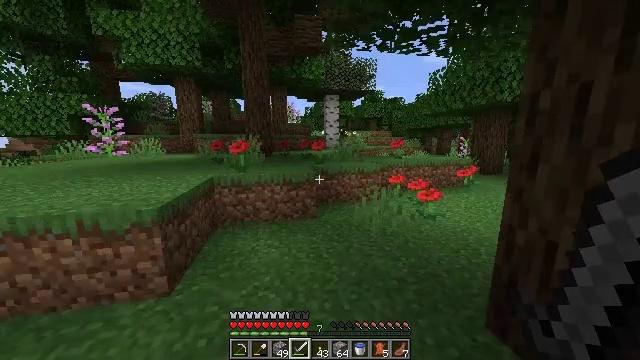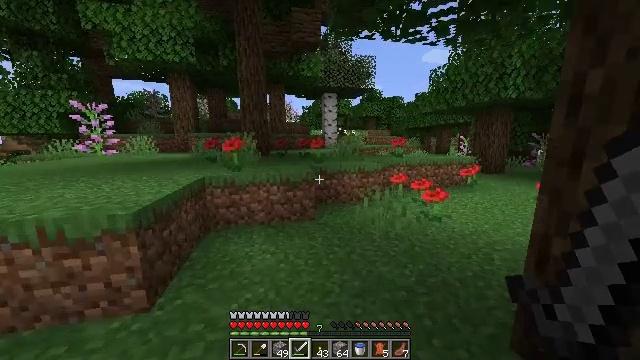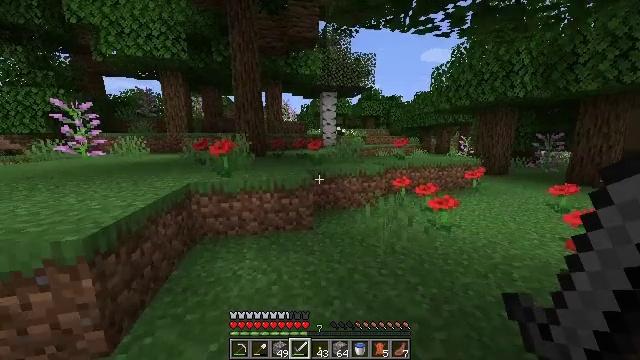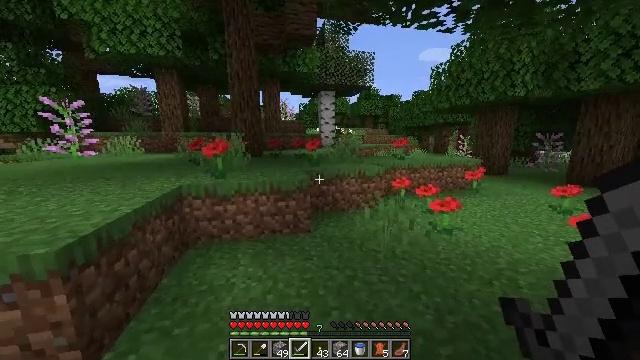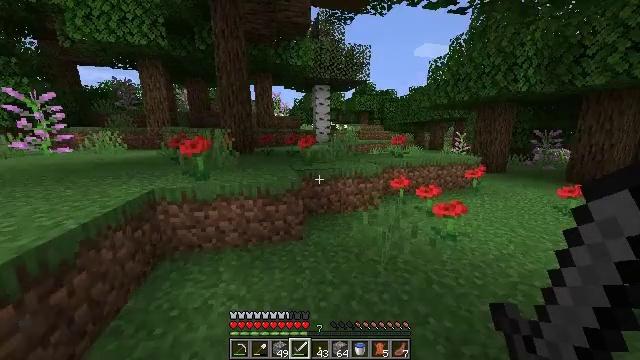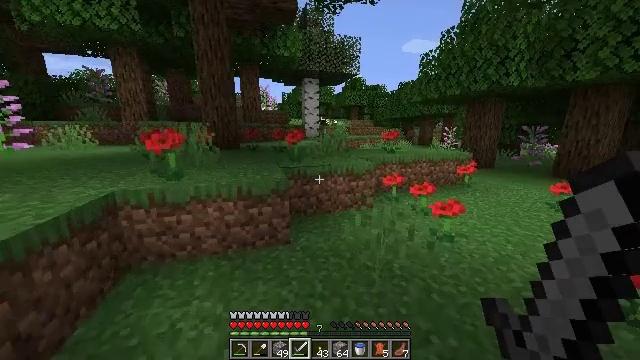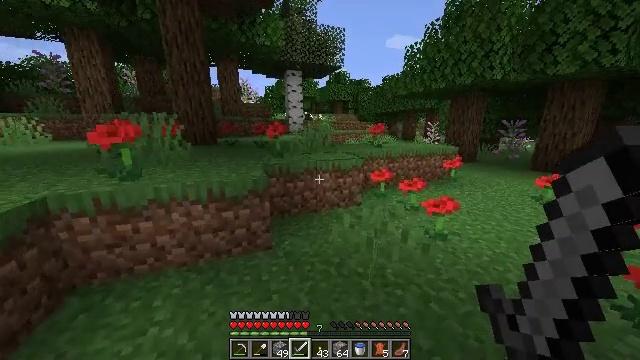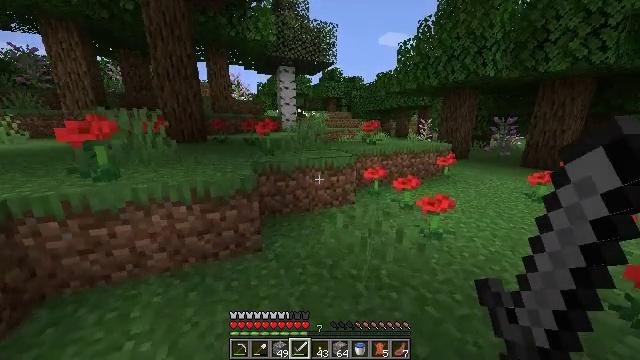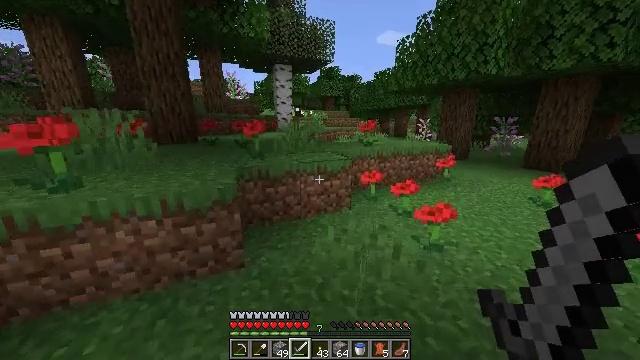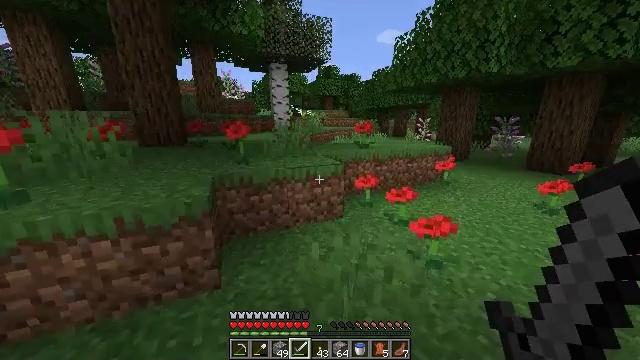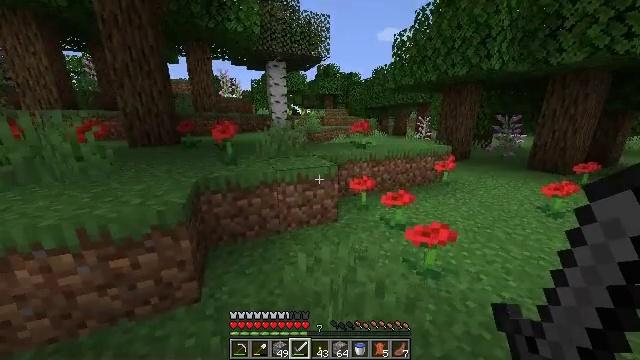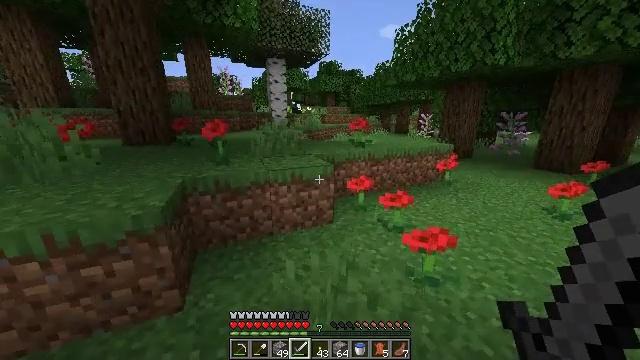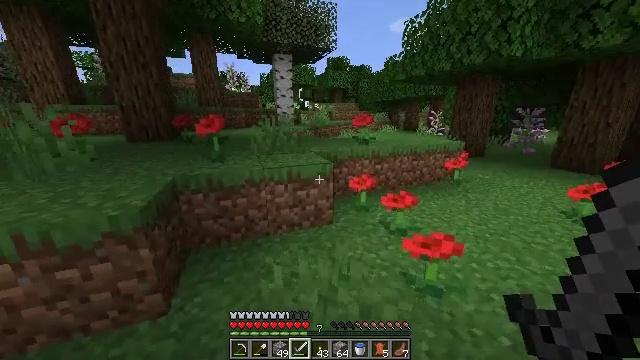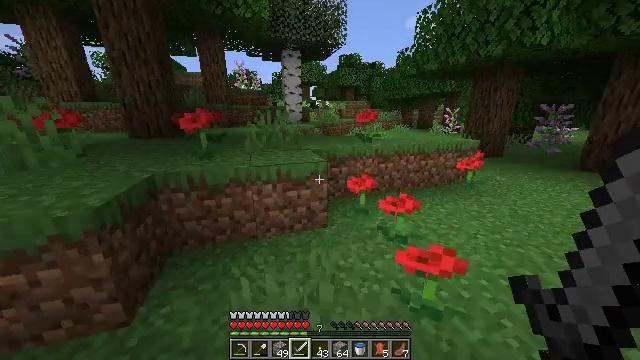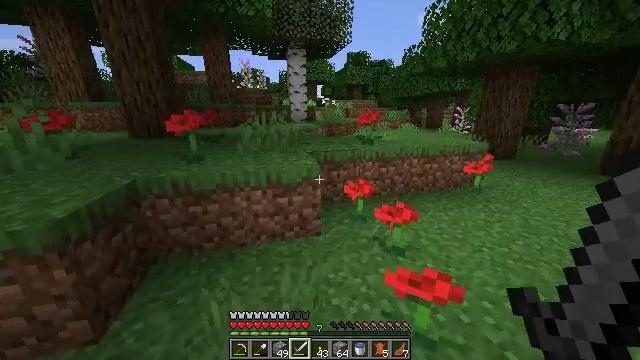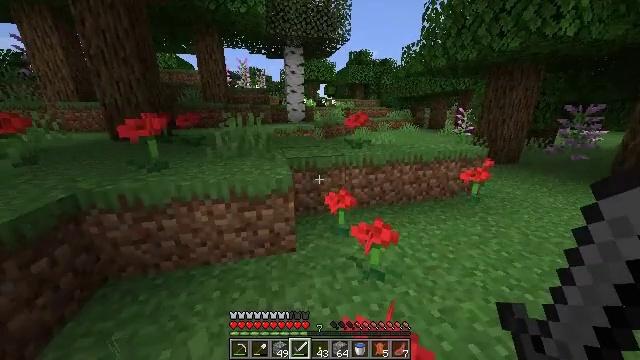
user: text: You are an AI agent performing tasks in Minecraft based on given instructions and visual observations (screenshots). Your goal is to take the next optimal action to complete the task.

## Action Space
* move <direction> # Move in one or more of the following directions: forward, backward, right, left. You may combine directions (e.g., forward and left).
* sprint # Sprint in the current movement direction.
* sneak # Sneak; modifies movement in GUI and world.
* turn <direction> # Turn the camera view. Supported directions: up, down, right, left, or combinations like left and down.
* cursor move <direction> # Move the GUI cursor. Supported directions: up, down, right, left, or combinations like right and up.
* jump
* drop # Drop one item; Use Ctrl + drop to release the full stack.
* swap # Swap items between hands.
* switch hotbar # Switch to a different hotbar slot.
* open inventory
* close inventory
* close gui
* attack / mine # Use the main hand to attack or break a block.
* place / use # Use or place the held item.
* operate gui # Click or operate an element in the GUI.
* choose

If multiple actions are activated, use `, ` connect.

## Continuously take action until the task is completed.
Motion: motion action
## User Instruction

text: Remove a peony from the inventory.
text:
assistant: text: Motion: move forward, sprint
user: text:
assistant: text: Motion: move forward, sprint
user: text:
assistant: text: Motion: move forward, sprint
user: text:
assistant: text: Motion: move forward, sprint, turn right and down
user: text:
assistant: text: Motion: move forward, sprint, turn right and down
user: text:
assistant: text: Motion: move forward, sprint, turn right and down
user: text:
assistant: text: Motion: move forward and move right, sprint, turn right
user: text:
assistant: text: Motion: move forward and move right, sprint
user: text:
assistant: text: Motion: move forward and move right, sprint
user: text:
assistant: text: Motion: move forward and move right, sprint
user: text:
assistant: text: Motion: move forward and move right, sprint
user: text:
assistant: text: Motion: move forward and move right, sprint, turn left
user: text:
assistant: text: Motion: move forward and move right, sprint, turn left
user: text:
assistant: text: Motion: move forward and move right, sprint, turn left
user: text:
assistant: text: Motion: move forward and move right, sprint
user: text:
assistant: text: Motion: move forward and move right, sprint
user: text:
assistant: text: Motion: move forward and move right, sprint, turn left
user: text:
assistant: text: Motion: move forward and move right, sprint, turn left
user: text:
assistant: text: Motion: move forward, sprint
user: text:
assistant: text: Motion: move forward, sprint
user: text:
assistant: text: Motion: move forward, sprint, jump
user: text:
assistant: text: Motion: move forward, sprint, jump
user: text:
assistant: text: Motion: move forward, sprint, jump
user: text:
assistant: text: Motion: move forward, sprint, jump
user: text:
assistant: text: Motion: move forward, sprint, jump
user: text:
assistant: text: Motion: move forward, sprint, jump
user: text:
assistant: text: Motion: move forward, sprint, jump
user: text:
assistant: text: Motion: move forward, sprint, jump
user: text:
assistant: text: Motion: move forward, sprint, turn right, jump
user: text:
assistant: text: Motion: move forward, sprint, turn right